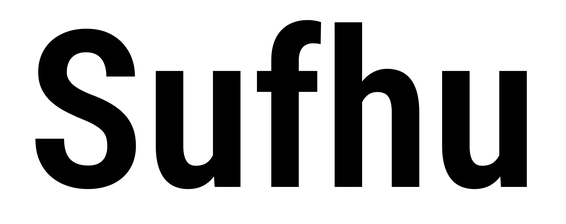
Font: Roboto_Condensed_SemiBold